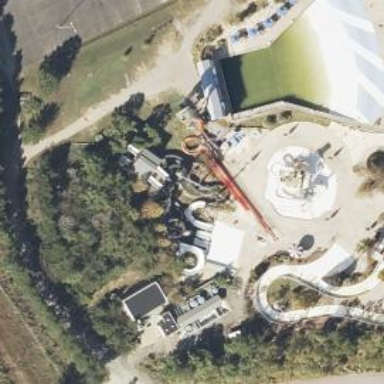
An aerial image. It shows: Water slide attraction.